Question: I know this may strike out as a dumb question but i bet some of you had this problem before.From the screenshot,i am attempting to set an image in an activity.However my image brings up these spaces i dont know how to get rid of them.I mean is there a way,either in xml or to programmatically resize image to fit the height and width?In short,is there a way i can get rid of these spaces above and below?

My xml:
'''
<RelativeLayout xmlns:android="http://schemas.android.com/apk/res/android"
xmlns:tools="http://schemas.android.com/tools" android:layout_width="match_parent"
android:layout_height="match_parent"
tools:context="com.snappy.stevekamau.cosmeticsapp.Categories.Lips">
<LinearLayout
android:layout_width="match_parent"
android:layout_height="match_parent"
android:orientation="vertical">
<include
android:id="@+id/app_bar"
layout="@layout/app_bar"></include>
<ImageView
android:id="@+id/imageTop"
android:layout_width="wrap_content"
android:layout_height="wrap_content"
android:background="@drawable/white_rectangle"
android:src="@drawable/img4" />
<TextView
android:text="@string/hello_world" android:layout_width="wrap_content"
android:layout_height="wrap_content" />
</LinearLayout>
</RelativeLayout>
'''
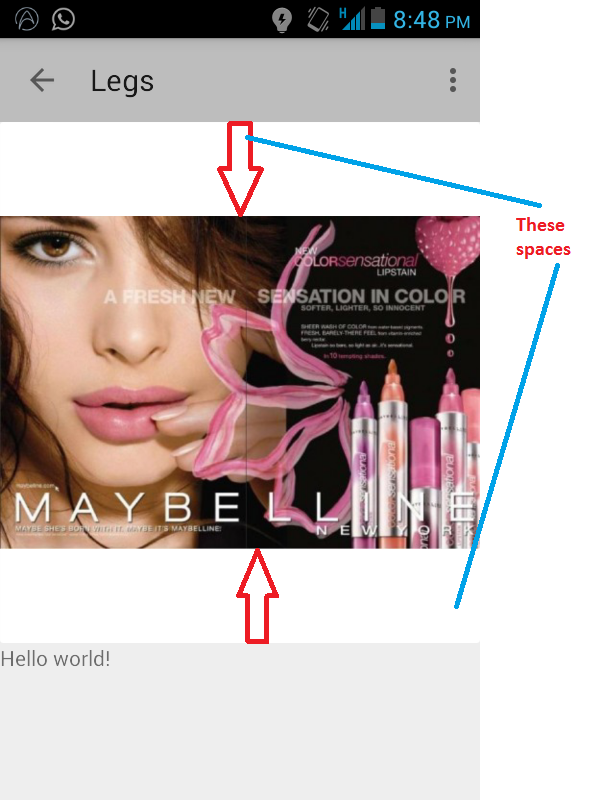
Answer: to make the bitmap fill the width and height you can add 'android:scaleType="fitXY"' to your ImageView. This way your bitmap will be scaled in x and y independently, making your bitmap fill entirely the ImageView